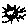
Label: sun